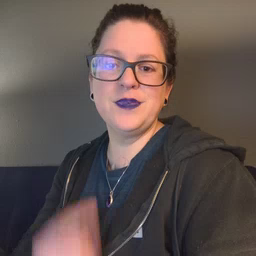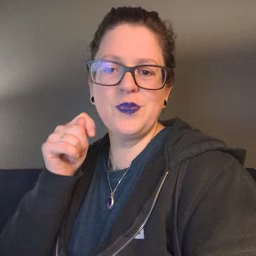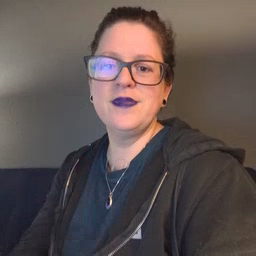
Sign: toy